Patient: sex M, age 55
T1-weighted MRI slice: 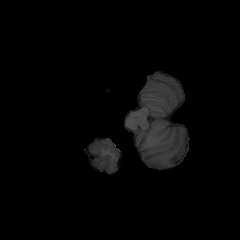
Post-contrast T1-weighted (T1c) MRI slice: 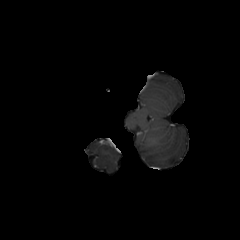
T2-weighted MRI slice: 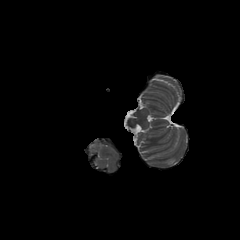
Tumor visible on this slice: no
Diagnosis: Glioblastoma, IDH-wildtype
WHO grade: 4